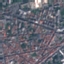
Land use / land cover: Residential